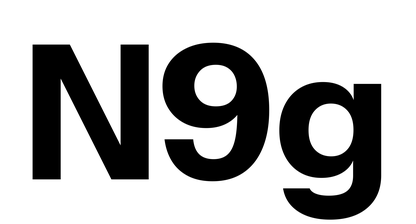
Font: InstrumentSans_Bold